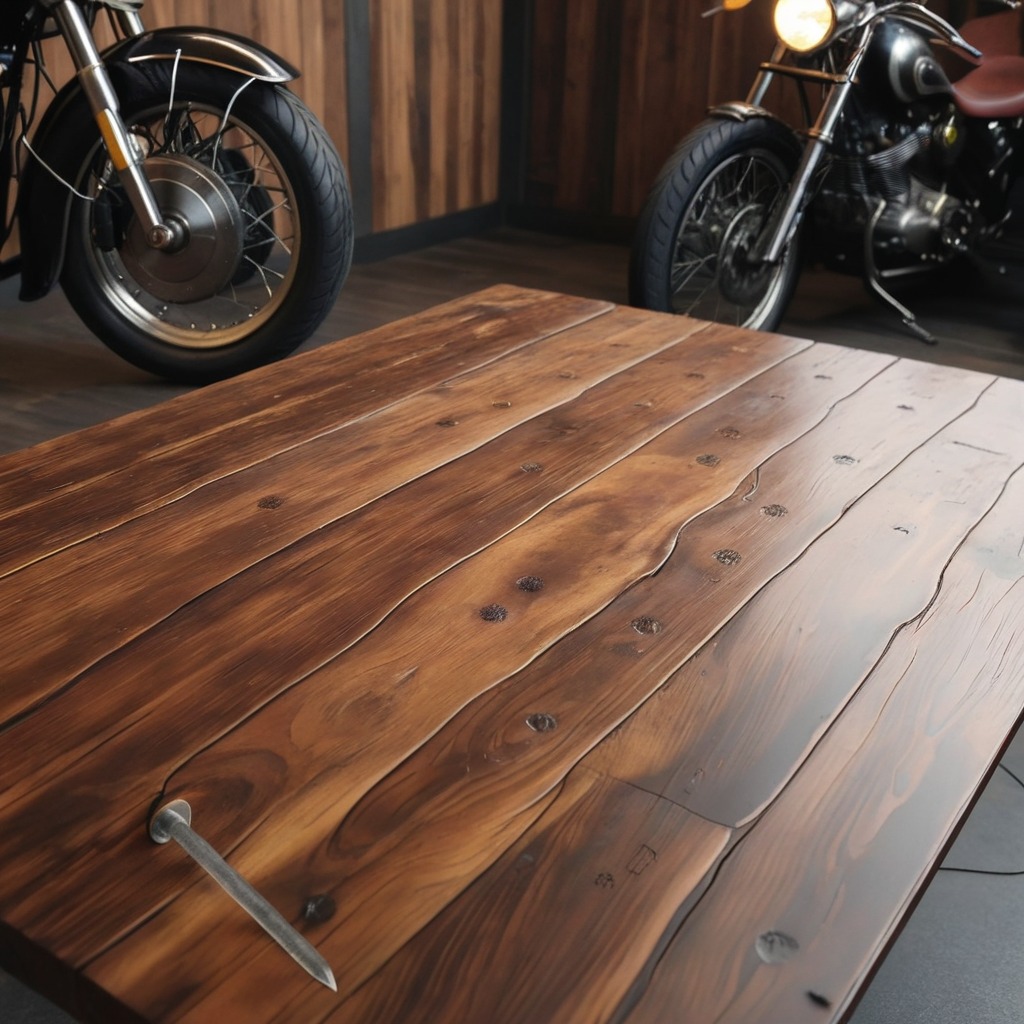
A nail lying on the table in the garage